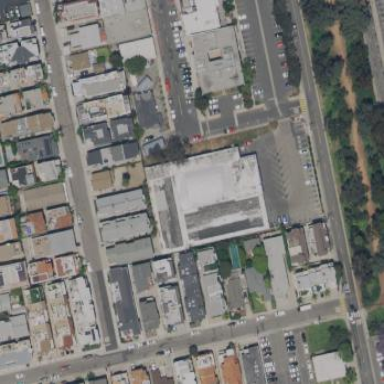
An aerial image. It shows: Building that serves as storage rental shop.